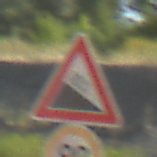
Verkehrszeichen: Gefaelle10
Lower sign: Geschwindigkeit80
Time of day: MorningAfternoon
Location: Outdoor (Nature)
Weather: PartlyCloudy
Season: NotSpecified
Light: Natural